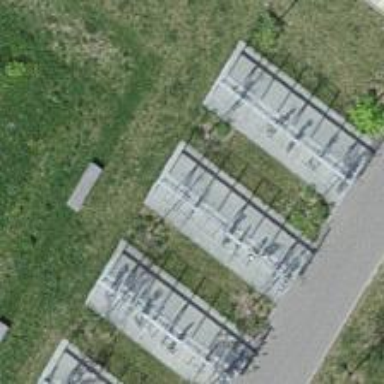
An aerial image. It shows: Bicycle parking facility with glass roof.